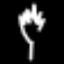
Label: leaf